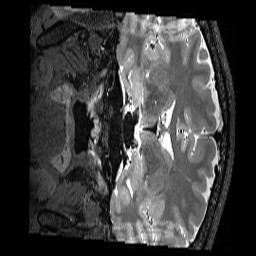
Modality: T2w
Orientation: coronal
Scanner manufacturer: siemens
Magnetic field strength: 3 T
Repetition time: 3.2 s
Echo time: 0.563 s